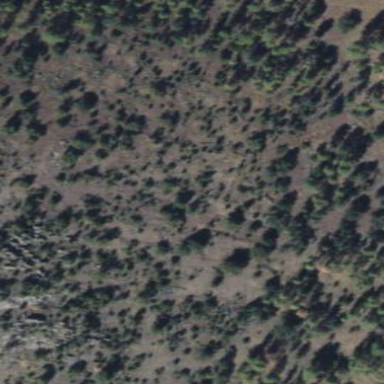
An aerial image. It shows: Patch of scrub vegetation.